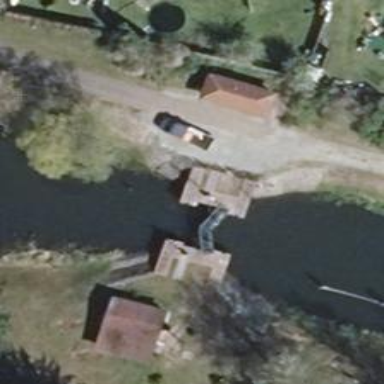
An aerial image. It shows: Lock gate on waterway.